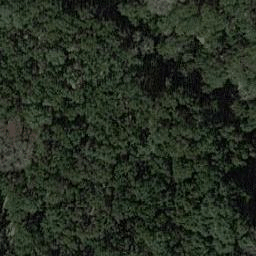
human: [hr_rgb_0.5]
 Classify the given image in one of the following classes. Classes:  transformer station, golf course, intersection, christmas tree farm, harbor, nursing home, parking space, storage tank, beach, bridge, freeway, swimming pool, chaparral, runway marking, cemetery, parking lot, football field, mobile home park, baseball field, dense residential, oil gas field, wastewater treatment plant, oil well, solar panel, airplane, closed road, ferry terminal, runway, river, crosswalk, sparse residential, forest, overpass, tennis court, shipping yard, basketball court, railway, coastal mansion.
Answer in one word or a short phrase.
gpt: forest